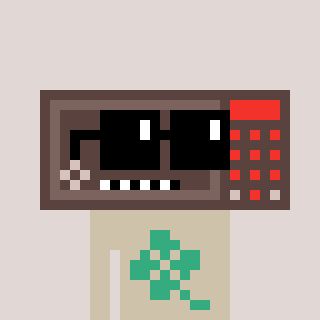
a pixel art character with square black sunglasses, a wallsafe-shaped head and a bege-colored body on a warm background